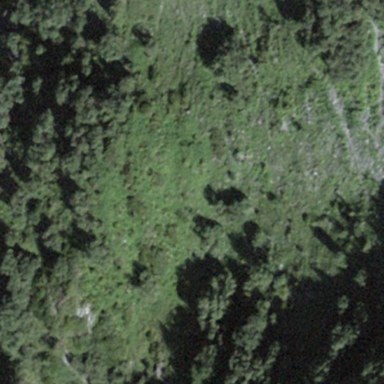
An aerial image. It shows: Patch of scrub vegetation.